Interaction volume radius: 10 \u00c5
Interaction volume height: 30 \u00c5
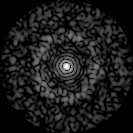
Disorder parameter: 0.8353